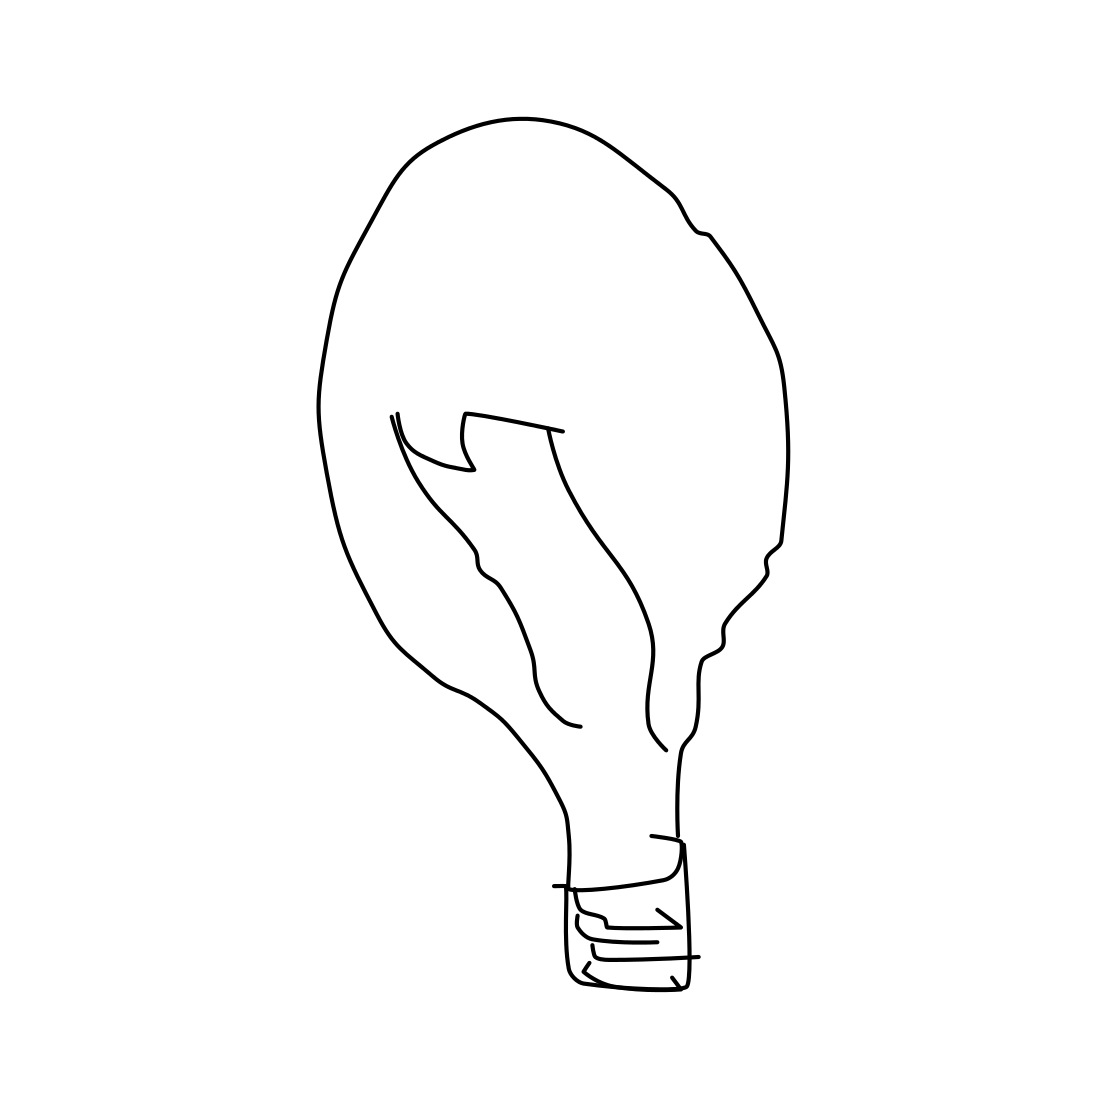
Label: lightbulb